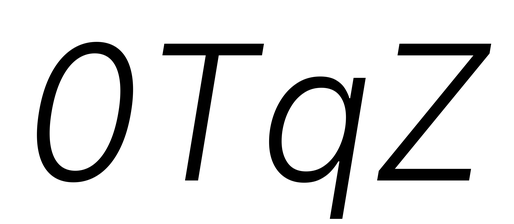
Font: Inter-Italic_Light_Italic